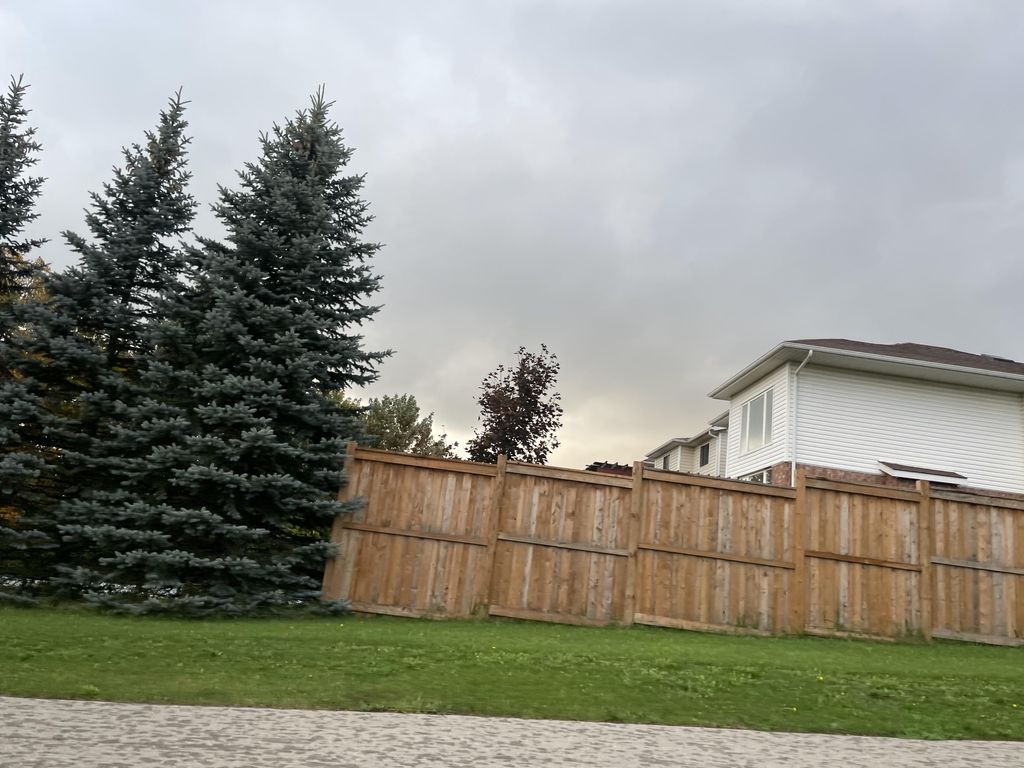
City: kitchener-waterloo